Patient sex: M
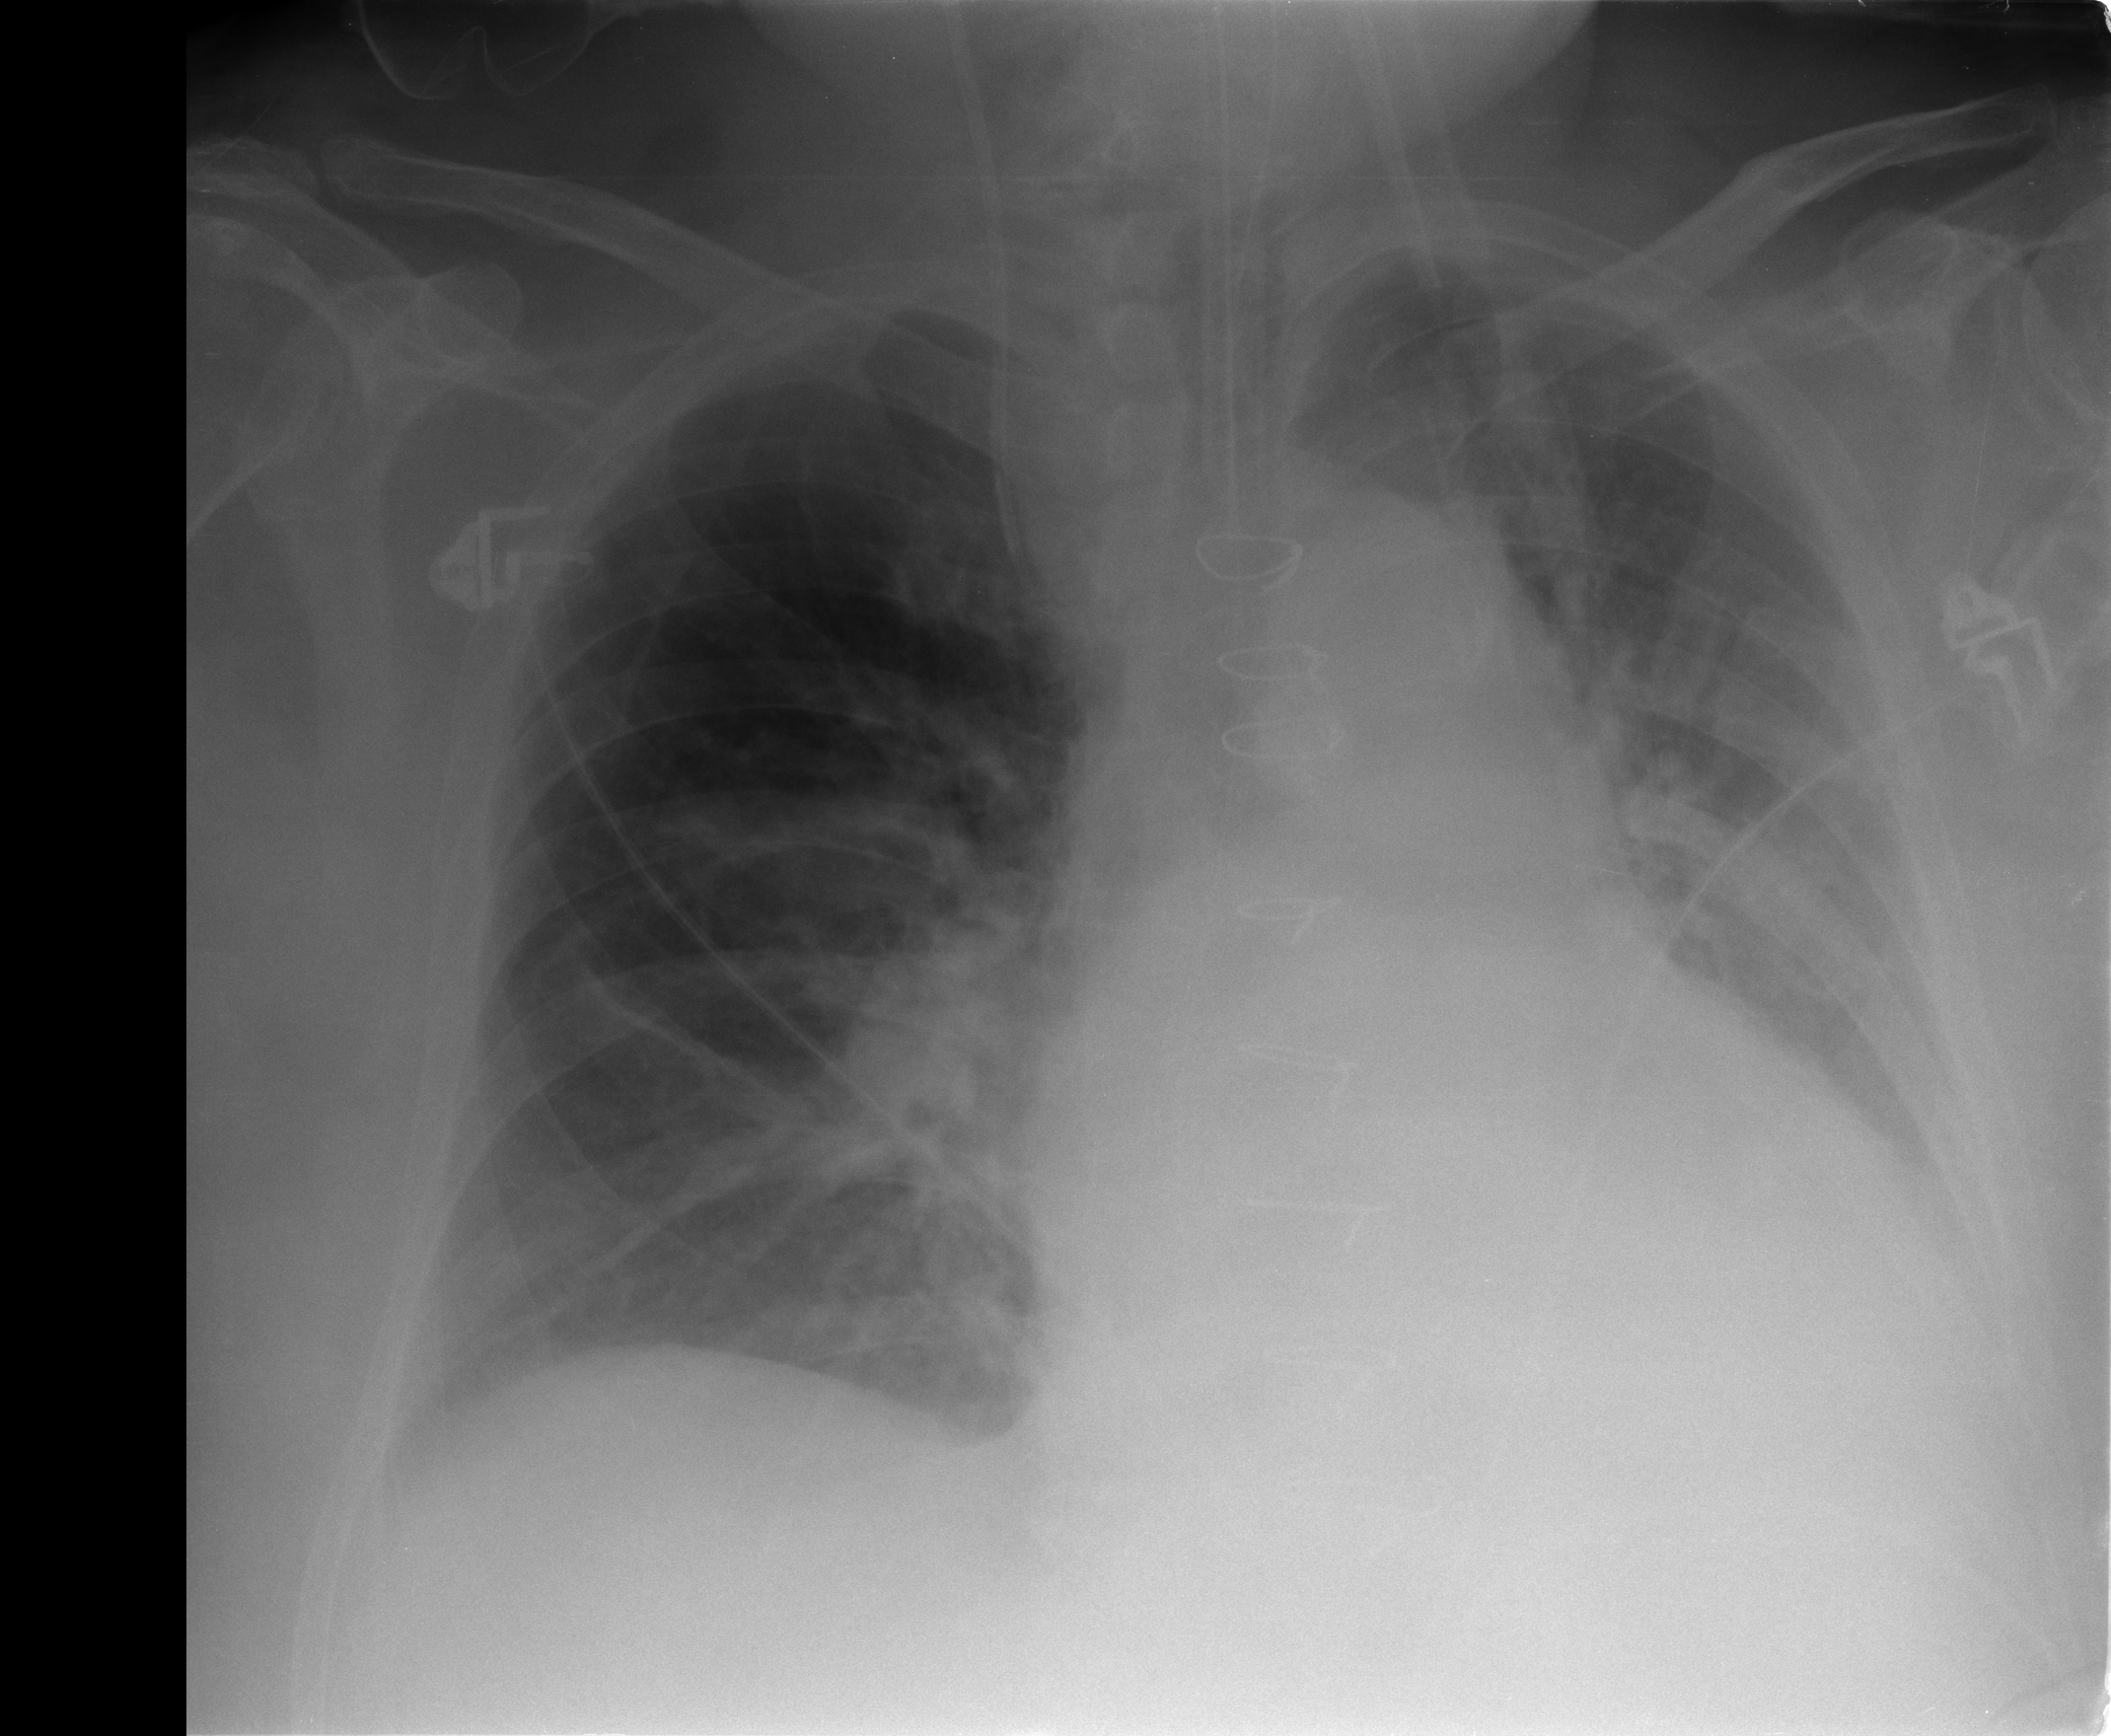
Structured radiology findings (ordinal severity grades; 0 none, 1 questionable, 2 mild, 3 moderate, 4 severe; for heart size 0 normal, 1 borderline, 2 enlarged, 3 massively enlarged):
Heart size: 2
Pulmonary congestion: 1
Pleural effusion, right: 0
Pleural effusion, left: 1
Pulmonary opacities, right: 0
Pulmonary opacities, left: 1
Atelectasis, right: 2
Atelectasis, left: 2